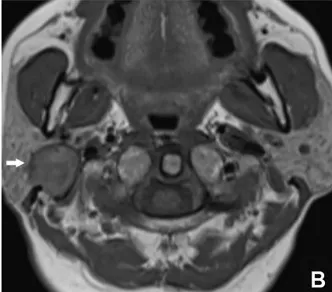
MRI findings for Case 1. (B) The lesion was iso-/slightly short on T1WI, with a long T1WI signal ring, which was locally discontinuous, at the edge of the lesion.
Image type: radiology (mri)